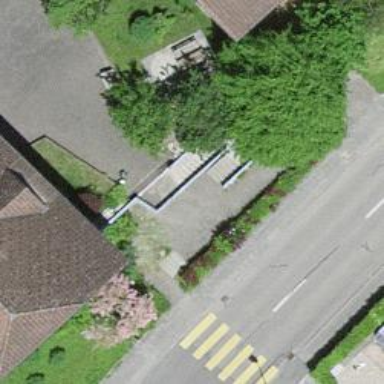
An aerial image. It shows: Road with steps.